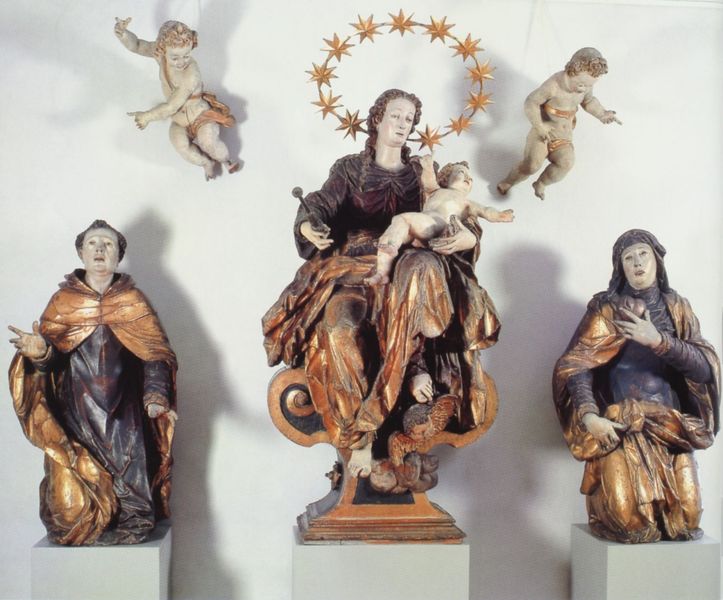
Titel: Rosenkranzübergabe an Dominikus und Katharina von Siena
Künstler: Adam Baldauf
Institution: Brixen, Diözesanmuseum
Schlagwörter: hand, mann, frauen, sitzen, frau, holz, schwarz, johannes, sockel, gold, kind, mutter, locken, engel, skulptur, baby, figuren, thron, sterne, knien, beten, schnitzerei, schein, heiligenschein, jesus, geistliche, heilige, heilig, maria, madonna, anbetung, maria magdalena, putti, schnitzereien, jesuskind, holzskulptur, klage, sternenkranz